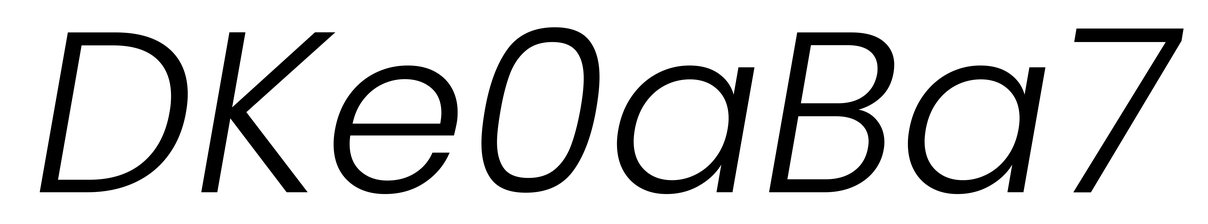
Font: Poppins-LightItalic